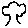
Label: tree